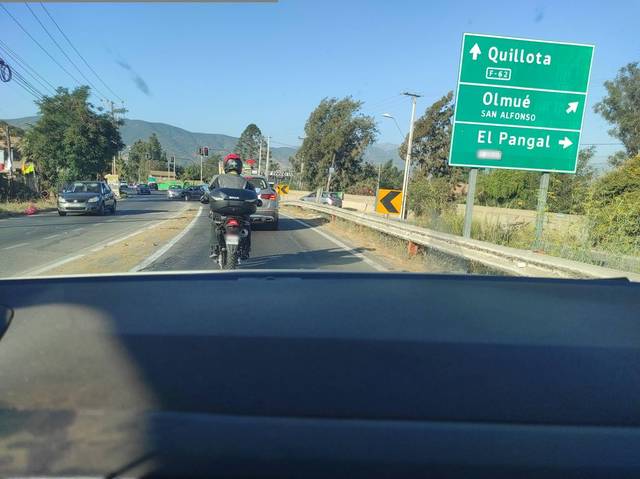
Region: Chile
Coordinates: -33.018, -71.273